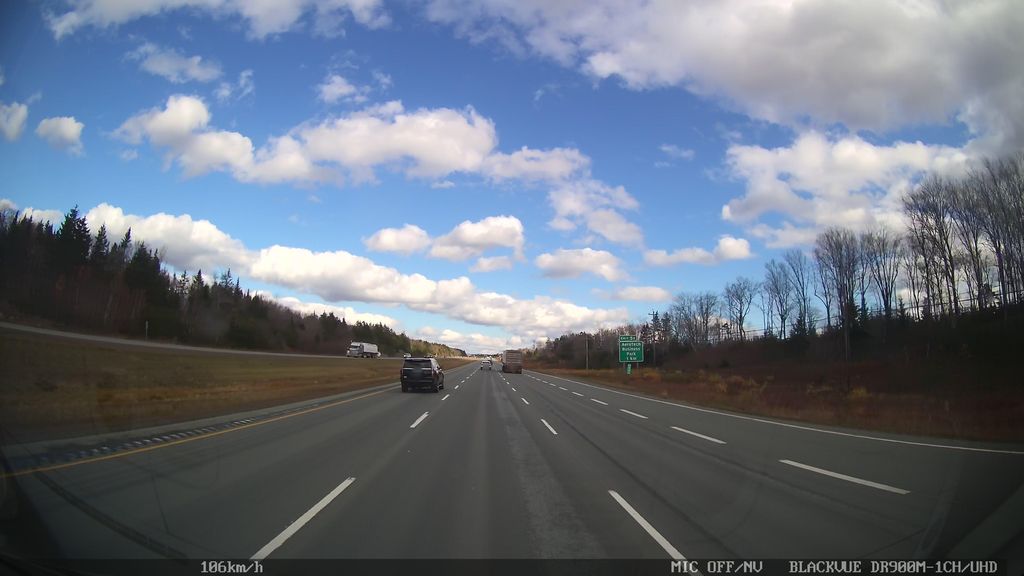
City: halifax